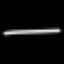
Label: line